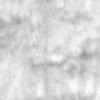
Label: no_change